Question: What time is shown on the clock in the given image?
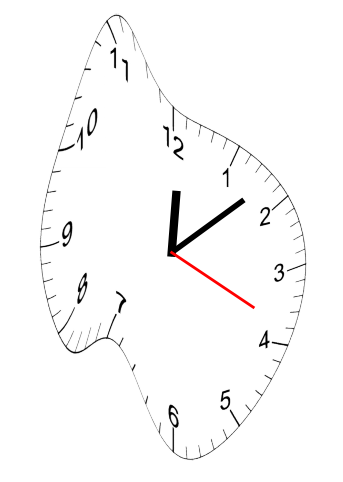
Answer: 12:08:19